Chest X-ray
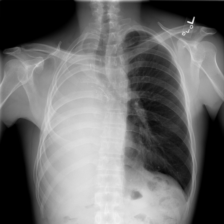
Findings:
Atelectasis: negative
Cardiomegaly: negative
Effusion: negative
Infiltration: negative
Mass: negative
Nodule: negative
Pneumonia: negative
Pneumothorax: negative
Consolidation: negative
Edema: negative
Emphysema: negative
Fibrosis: negative
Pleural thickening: negative
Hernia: negative